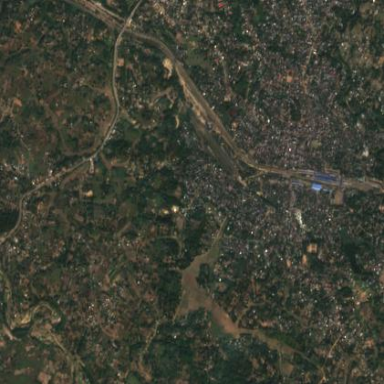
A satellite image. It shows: Town.